Question: I have a few widgets in a main window.
i want the user to be able to resize the widgets inside the window as they please, just like how one would resize the main window. Do I have to make a layout container to enable this? or ....layout? Buh the layout contains are static once the window is rendered. In the picture the three widgets should be enable with resizing such that the user can drag their sides/corners to expand or minimize the widget size.
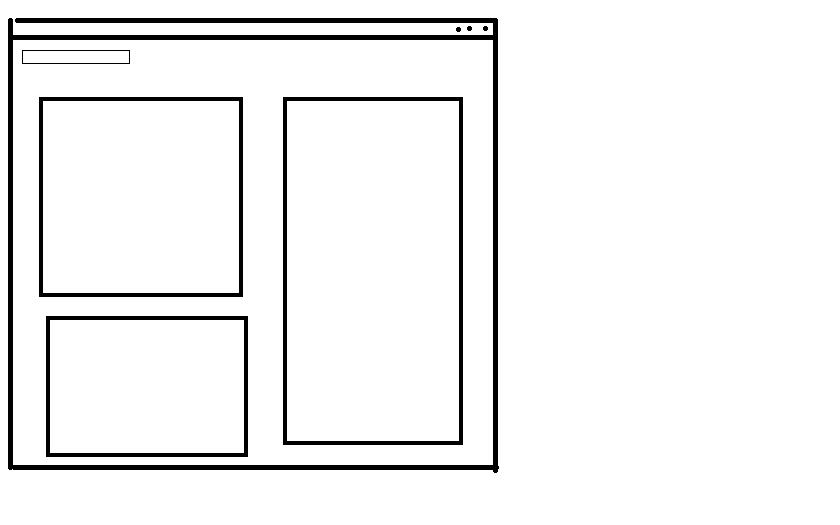
Answer: One thing you could do is to use some <URL>:

Another thing is to place the widgets using absolute coordinates and then detect when the cursor is clicked and dragged on the "edge". Then you calculate how much it should be resized and actually resize the widget according to its position.
You could also have a look at the <URL> where you also set the window flags.